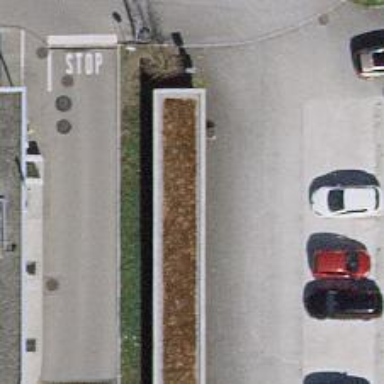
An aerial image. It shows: Bicycle parking facility.